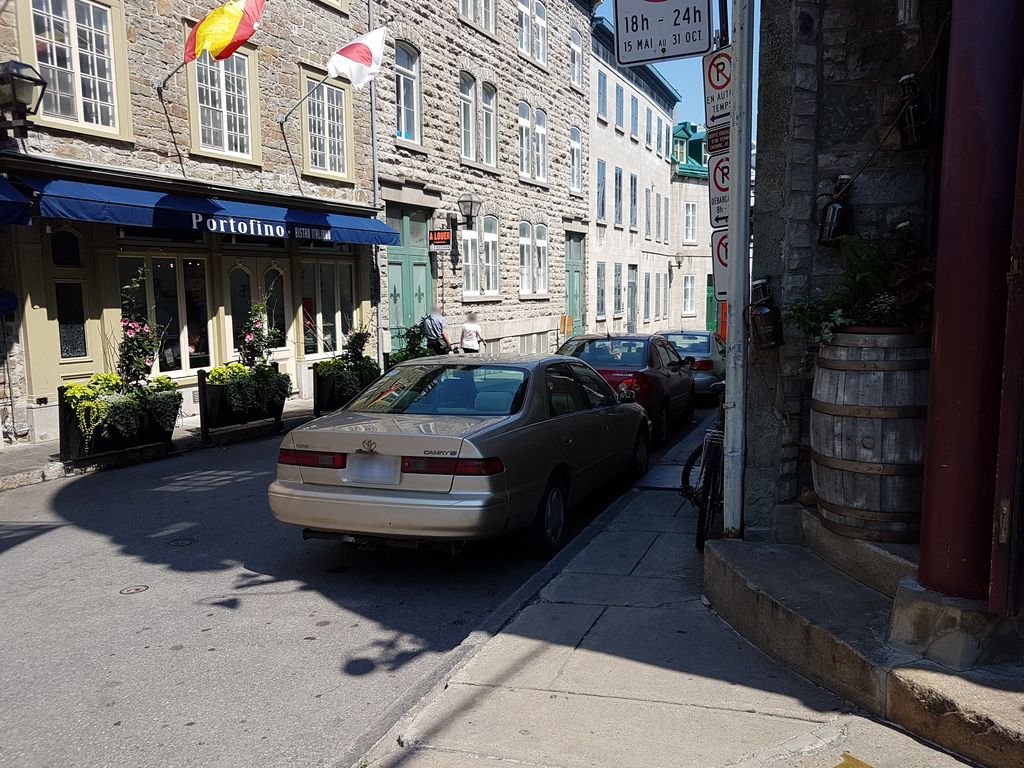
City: quebec_city